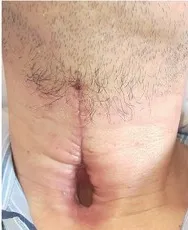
Clinical findings in case 1. (H) Permanent tracheostoma after surgery.
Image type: medical_photograph (skin_photograph)